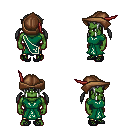
a pixel art fantasy rpg character, male body template, orc, green skin, sash dress, gold greaves, white twin-tailed hairstyle, leather cap, ghillies, four views (front, back, left, right), 2x2 character sprite sheet, small pixel art, hard edges, no anti-aliasing